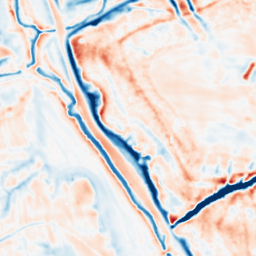
Category: multiscale
Decomposition family: dog_multiscale
Decomposition parameters: sigma_ratio: 1.4
n_scales: 5
base_sigma: 1
Upsampling method: regularized
Upsampling parameters: scale: 2
lambda_reg: 0.001
Upsampling scale: 2